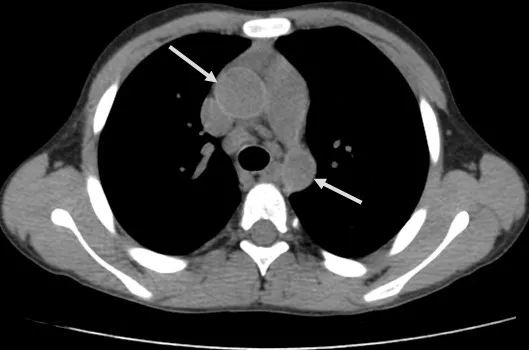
Chest computed tomography: anterior mediastinal mass on right and left main stem bronchi.
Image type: radiology (ct)